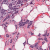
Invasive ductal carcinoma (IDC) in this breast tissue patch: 1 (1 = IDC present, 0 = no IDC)